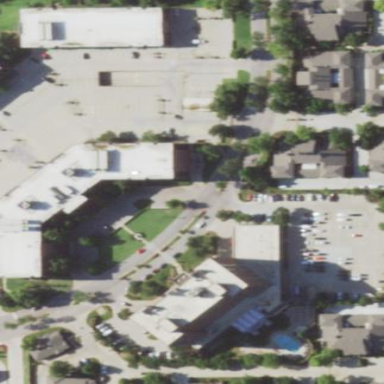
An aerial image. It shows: Hotel building with flat white roof. The building itself has maroon color.